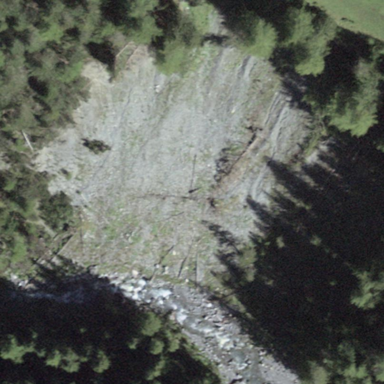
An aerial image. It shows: Natural scree.